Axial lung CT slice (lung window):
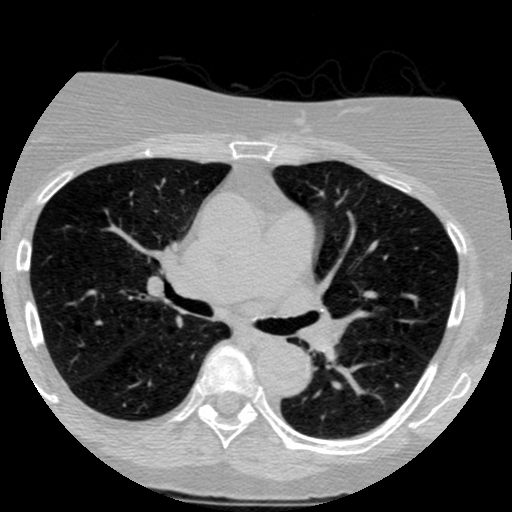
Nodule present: no